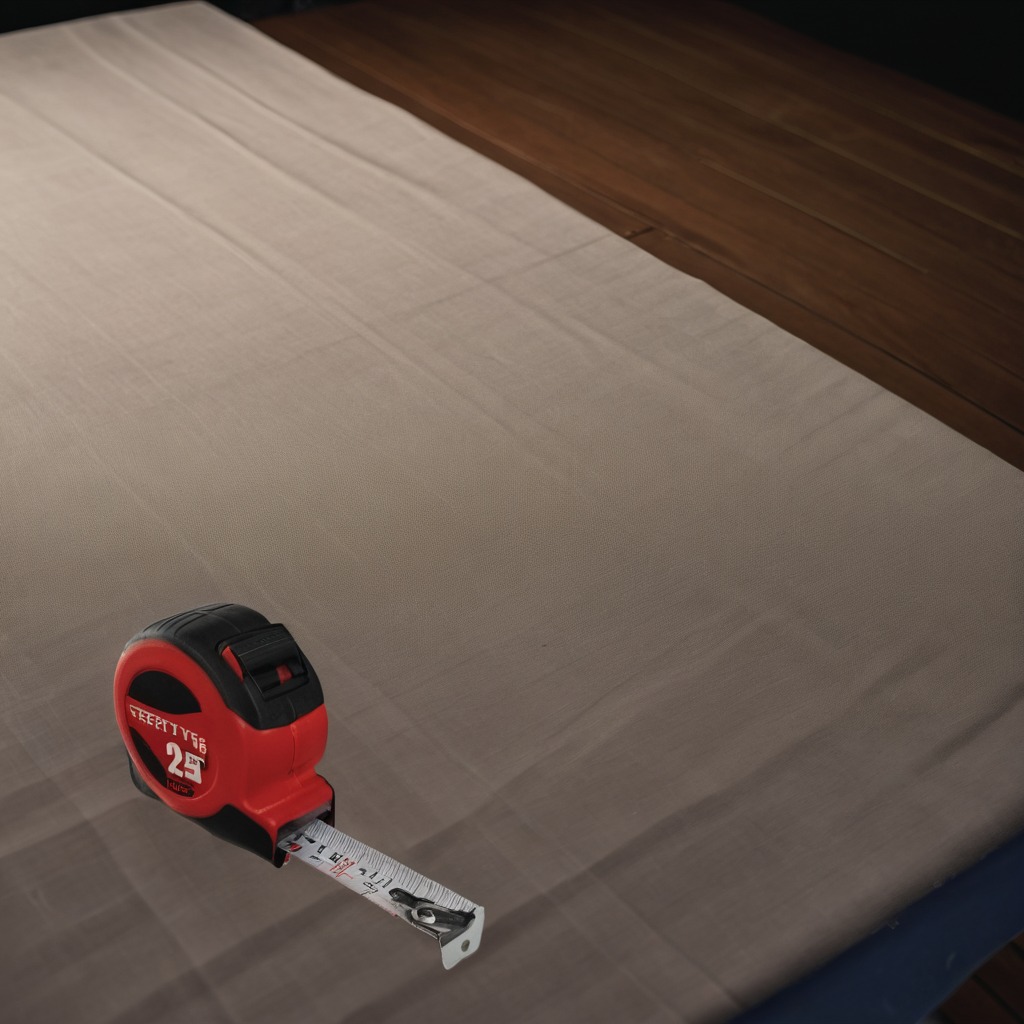
A measuring tape lying on a wooden table inside a workshop at night soft shadows worn but beneath the cloth